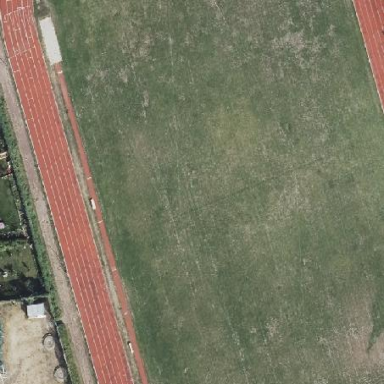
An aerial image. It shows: Soccer pitch designated for leisure and sports activities.